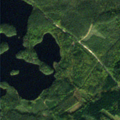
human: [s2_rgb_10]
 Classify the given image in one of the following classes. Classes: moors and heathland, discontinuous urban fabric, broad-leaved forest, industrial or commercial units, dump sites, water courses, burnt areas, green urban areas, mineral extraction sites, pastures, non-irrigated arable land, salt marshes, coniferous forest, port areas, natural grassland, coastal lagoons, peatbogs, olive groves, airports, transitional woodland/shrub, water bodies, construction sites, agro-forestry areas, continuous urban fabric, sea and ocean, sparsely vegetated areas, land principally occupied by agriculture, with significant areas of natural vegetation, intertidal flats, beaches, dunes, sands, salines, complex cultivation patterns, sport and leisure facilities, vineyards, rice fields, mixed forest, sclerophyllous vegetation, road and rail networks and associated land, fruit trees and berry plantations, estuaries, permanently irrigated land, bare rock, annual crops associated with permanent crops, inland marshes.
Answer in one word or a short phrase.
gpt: coniferous forest, mixed forest, water bodies